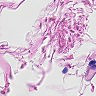
Metastatic tissue present: no